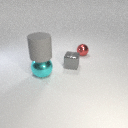
large cyan metal sphere to the left of small red metal sphere